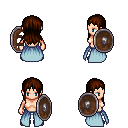
a pixel art fantasy rpg character, female body template, human, light skin, overskirt, white pants, brown unkempt hairstyle, maroon shoes, shield, four views (front, back, left, right), 2x2 character sprite sheet, small pixel art, hard edges, no anti-aliasing